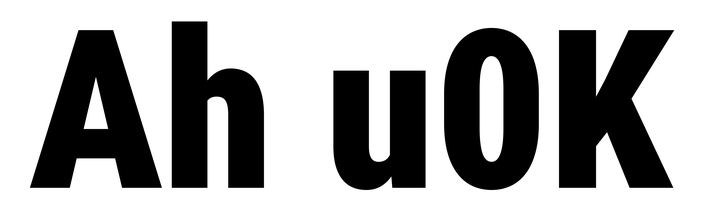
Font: Roboto_Condensed_Black